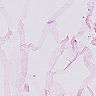
Metastatic tissue present: no